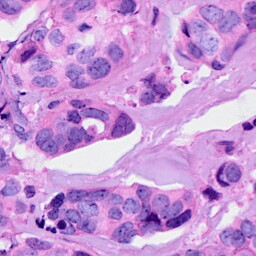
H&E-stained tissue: Breast